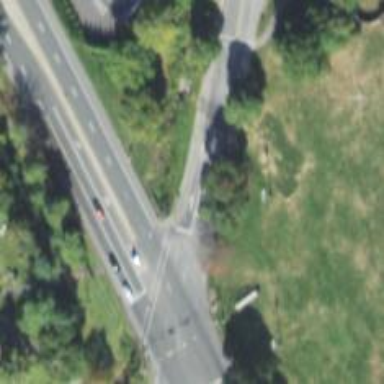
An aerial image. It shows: Left sidewalk along asphalt tertiary road.